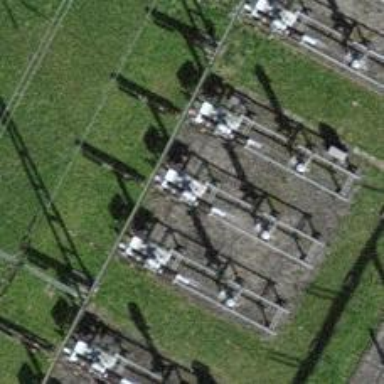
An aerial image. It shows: Power line with 3 cables. The line type is busbar.